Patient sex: M
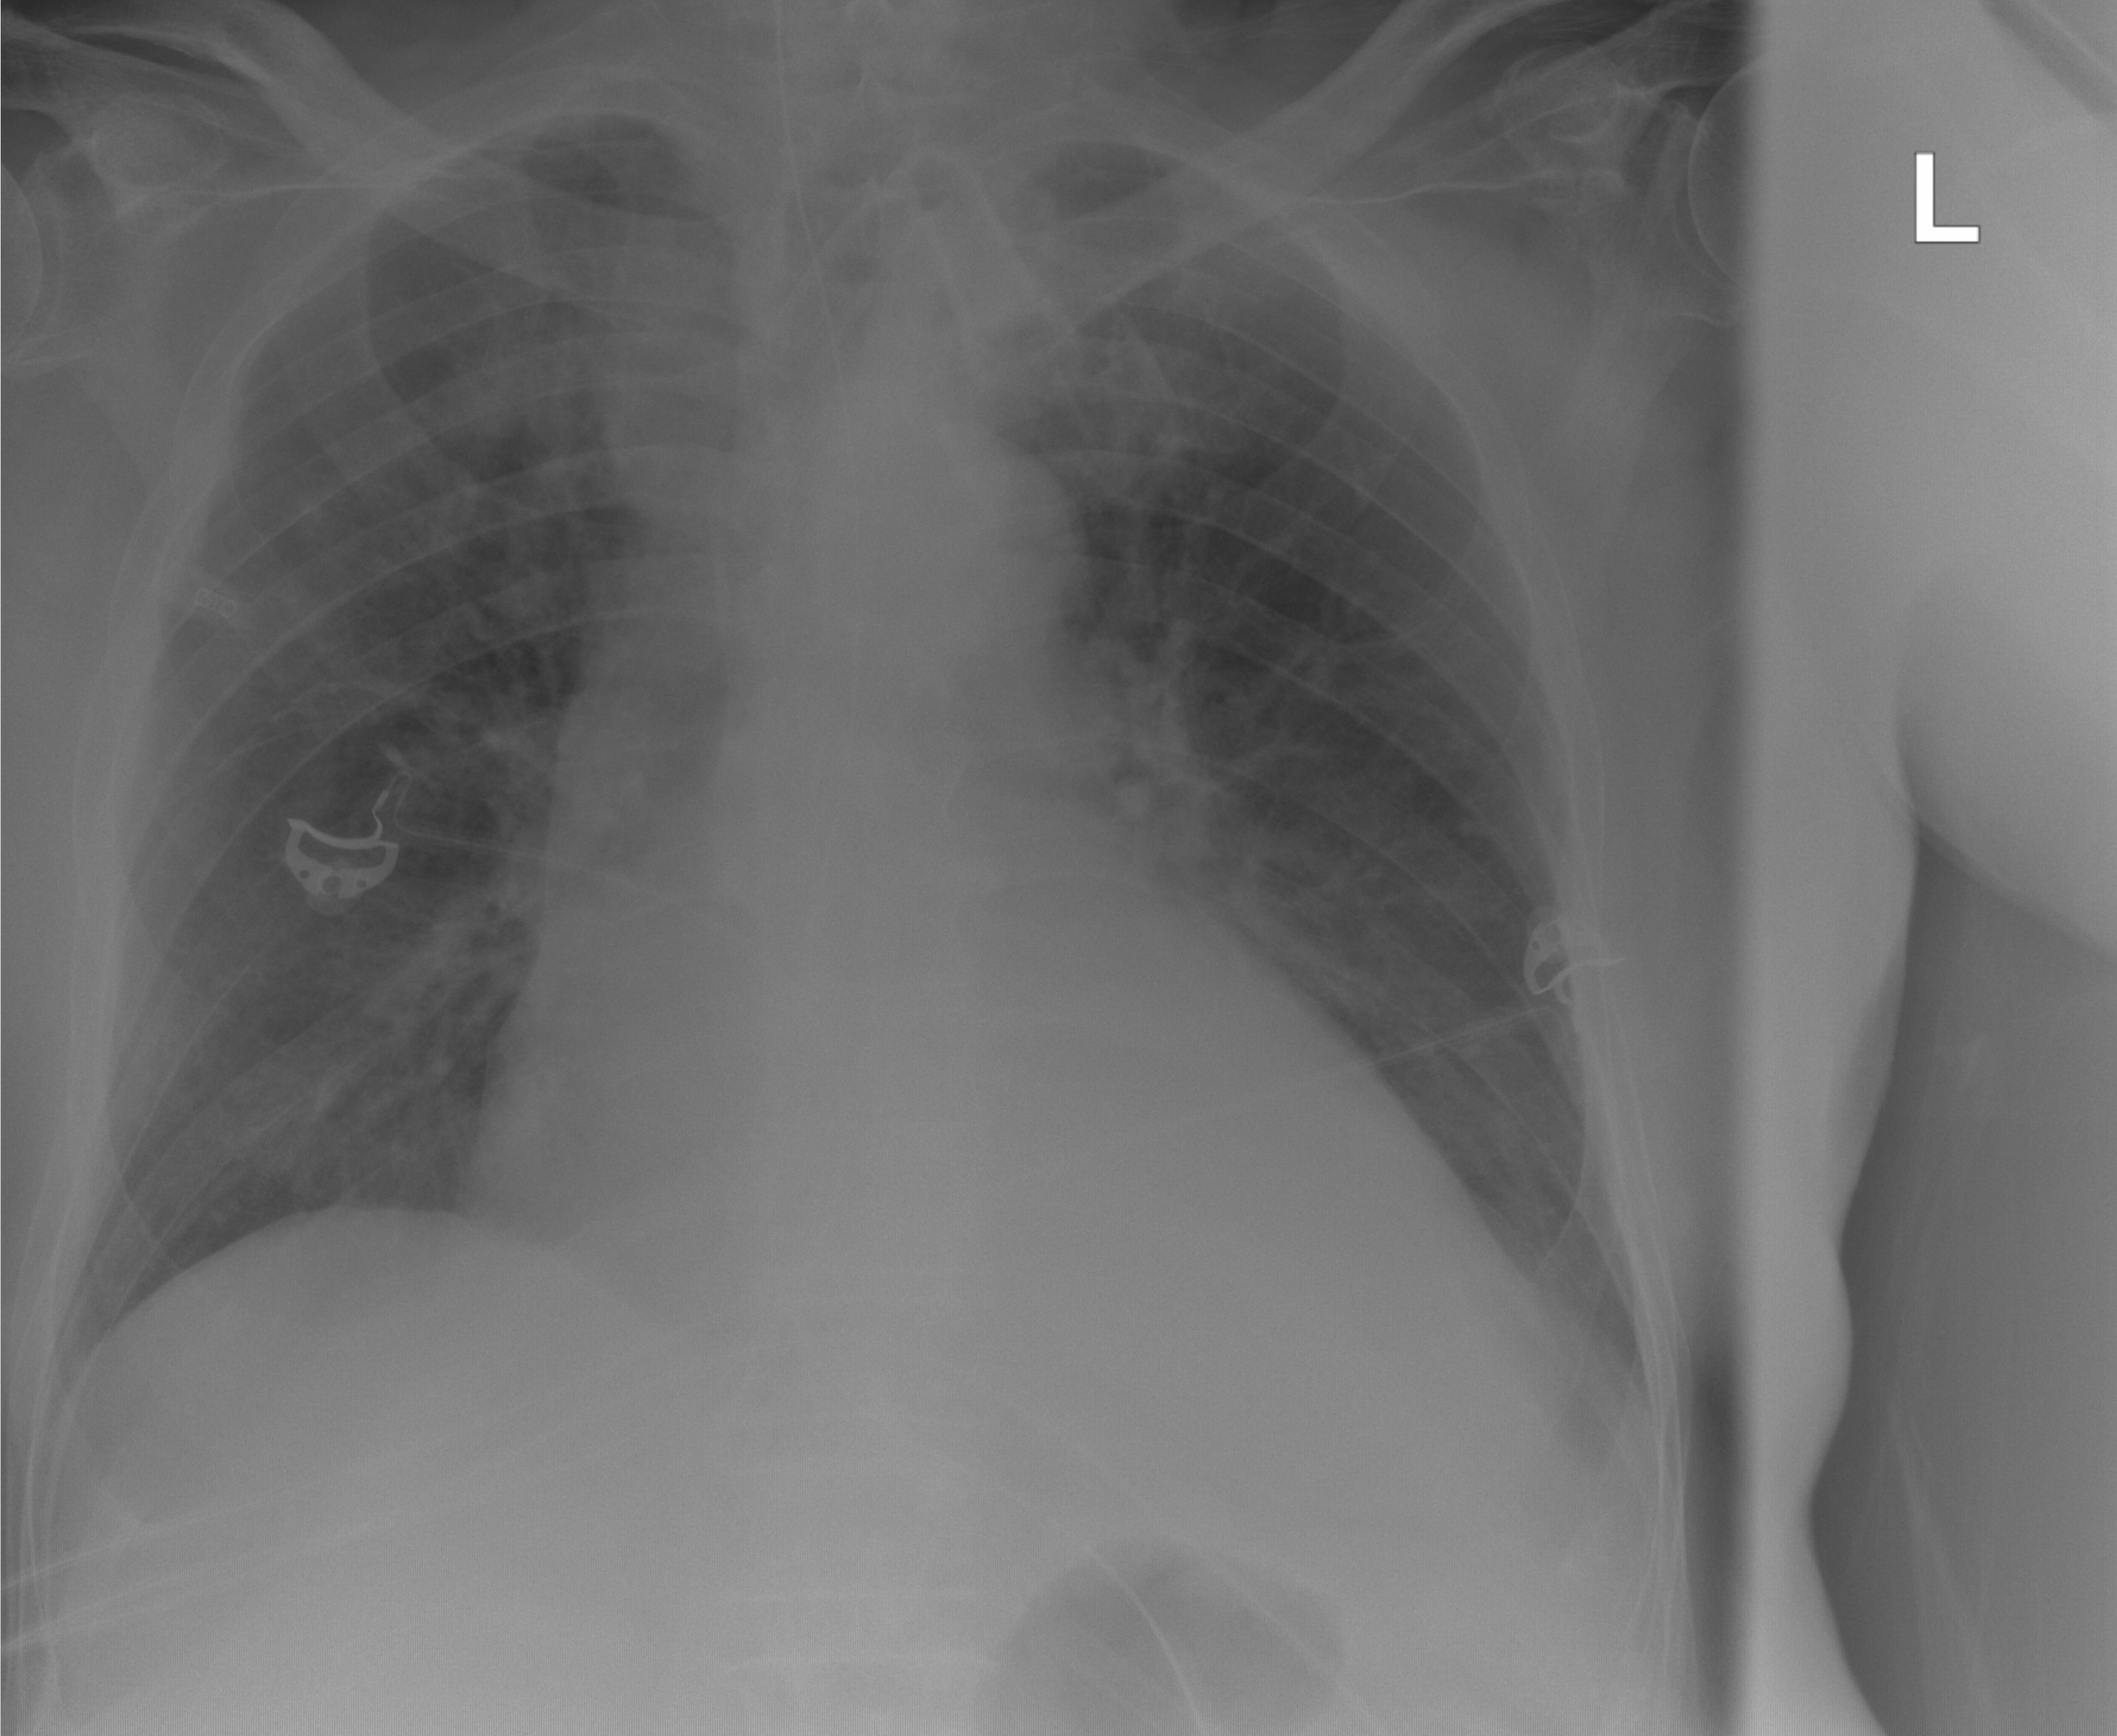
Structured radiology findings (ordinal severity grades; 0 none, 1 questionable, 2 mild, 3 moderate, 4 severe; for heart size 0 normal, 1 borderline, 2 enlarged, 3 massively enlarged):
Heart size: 3
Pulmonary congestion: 0
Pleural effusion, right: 0
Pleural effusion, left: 0
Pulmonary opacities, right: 1
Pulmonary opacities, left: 0
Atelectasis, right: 0
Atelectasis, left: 0